Field crop: maize
Growth stage: 2
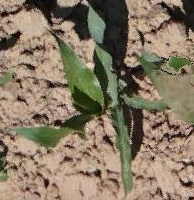
Species: maize